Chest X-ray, PA view. Patient: 69 years old, sex M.
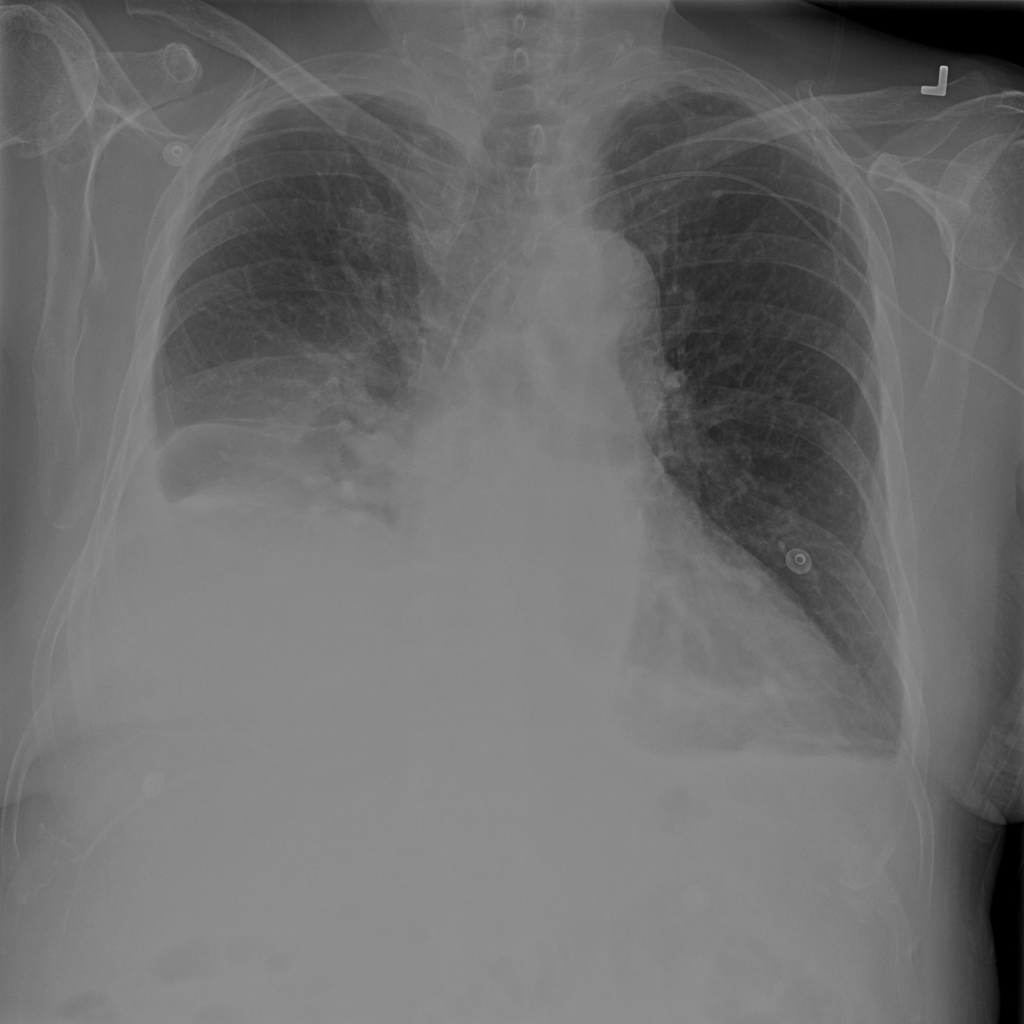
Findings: Cardiomegaly, Effusion